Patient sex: M
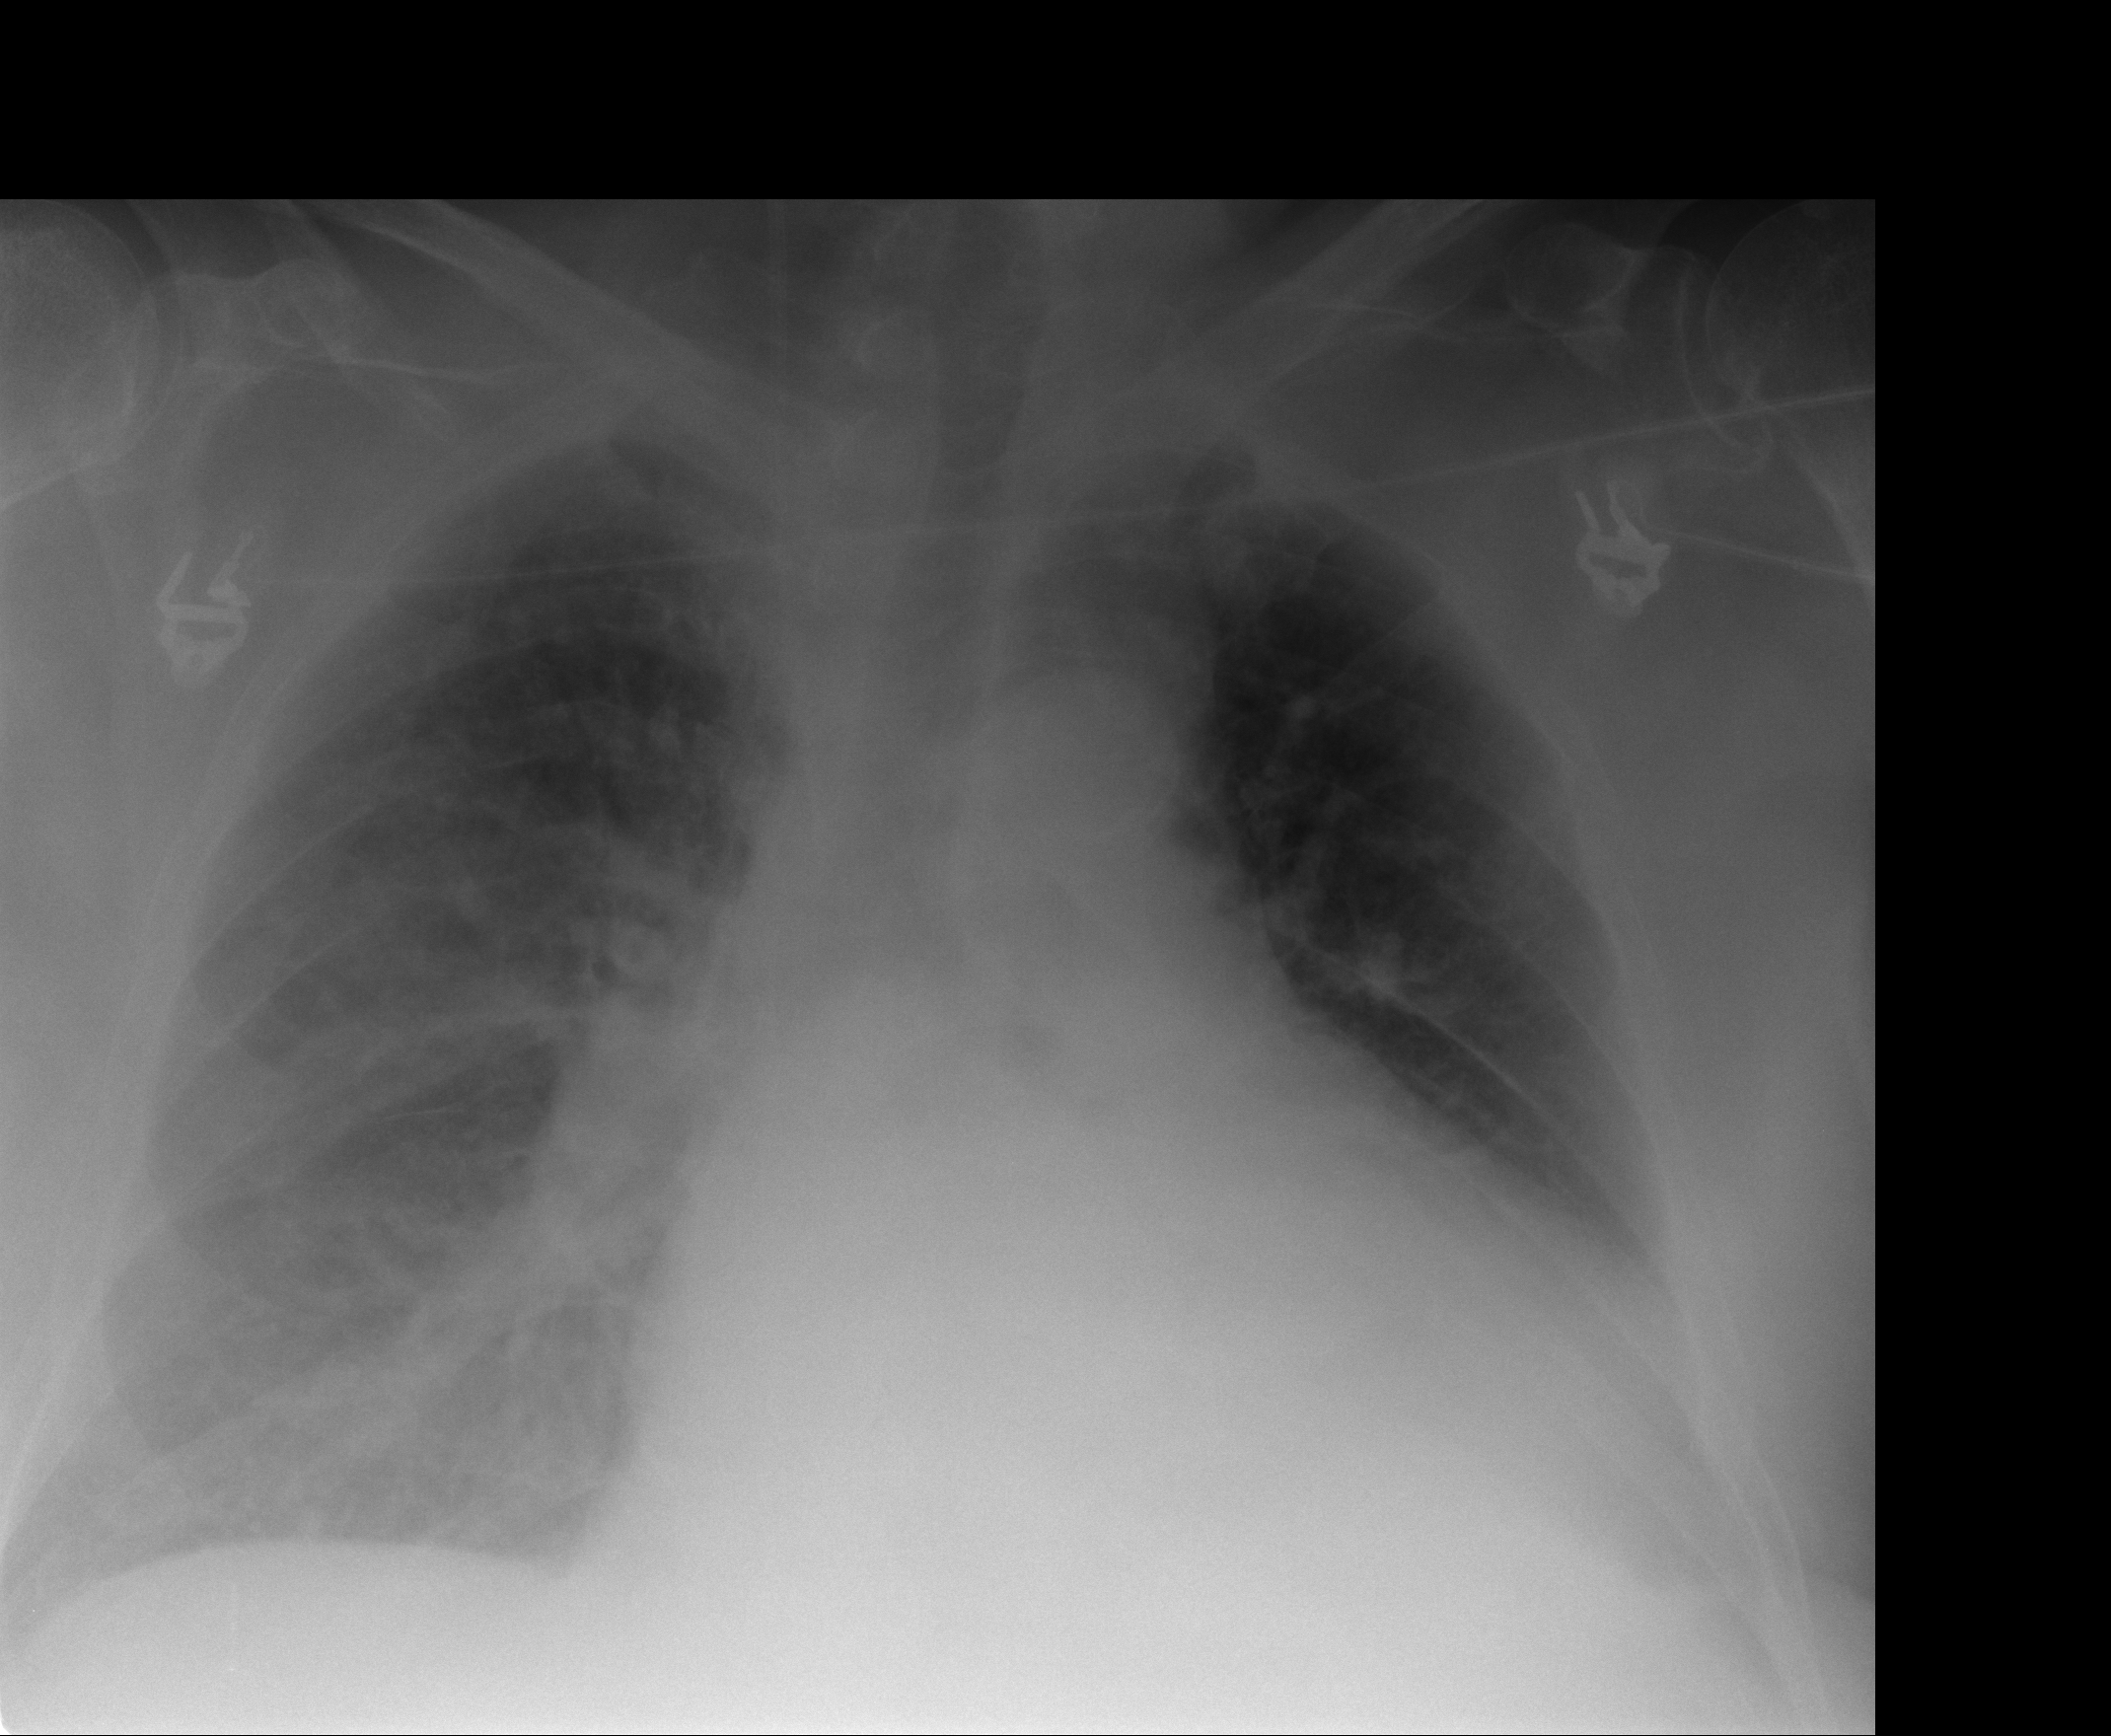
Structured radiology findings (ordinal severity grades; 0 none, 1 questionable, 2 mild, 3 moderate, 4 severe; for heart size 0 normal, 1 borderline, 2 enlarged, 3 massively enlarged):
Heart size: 3
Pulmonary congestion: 2
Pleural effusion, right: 2
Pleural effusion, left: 2
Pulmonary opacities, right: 3
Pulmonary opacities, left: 0
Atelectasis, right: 3
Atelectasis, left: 2